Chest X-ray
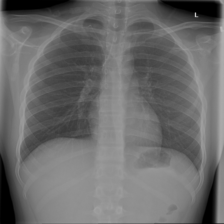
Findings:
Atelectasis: negative
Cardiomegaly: negative
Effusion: negative
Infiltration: negative
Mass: negative
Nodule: negative
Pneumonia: negative
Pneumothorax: negative
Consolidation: negative
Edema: negative
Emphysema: negative
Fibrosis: negative
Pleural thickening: negative
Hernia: negative